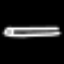
Label: pencil